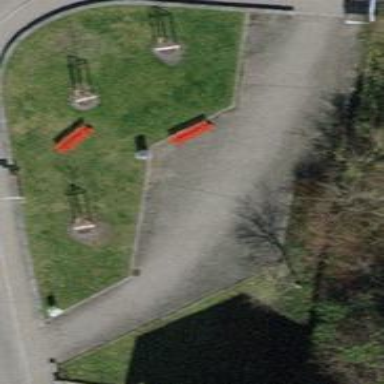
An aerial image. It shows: Park.